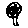
Label: tree